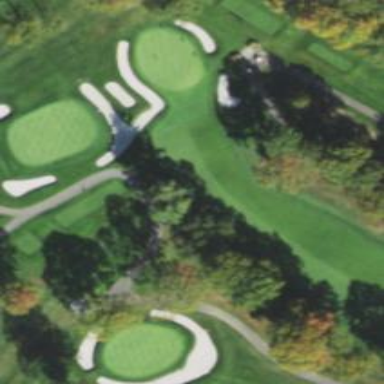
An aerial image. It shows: Pathway for golfing.